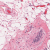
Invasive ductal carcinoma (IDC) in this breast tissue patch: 0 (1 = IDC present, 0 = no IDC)